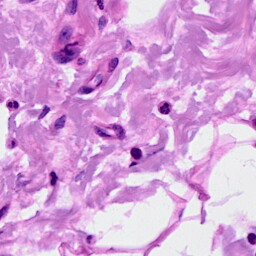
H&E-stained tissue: Breast